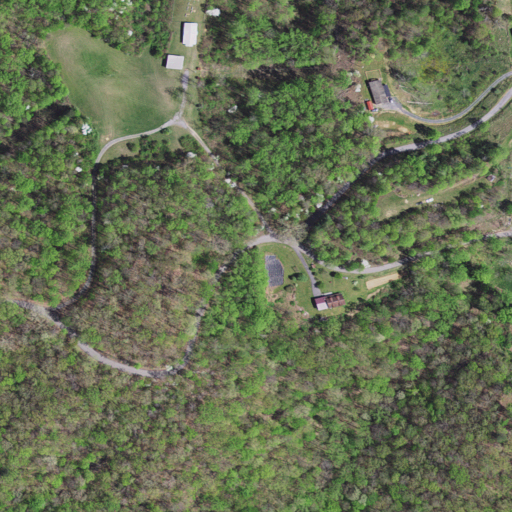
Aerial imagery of ridge(s) in Virginia named Ramsey Ridge containing deciduous forest, open development, low intensity development, shrub, pasture, grassland, and evergreen forest